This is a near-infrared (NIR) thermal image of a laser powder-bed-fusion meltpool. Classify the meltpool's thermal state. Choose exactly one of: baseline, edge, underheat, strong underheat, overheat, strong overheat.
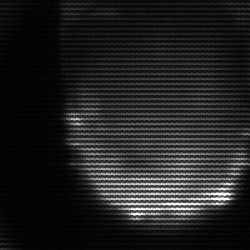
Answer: edge